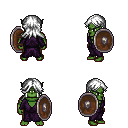
a pixel art fantasy rpg character, male body template, orc, green skin, purple robe, white pants, white loose hair, bracelets, shield, four views (front, back, left, right), 2x2 character sprite sheet, small pixel art, hard edges, no anti-aliasing